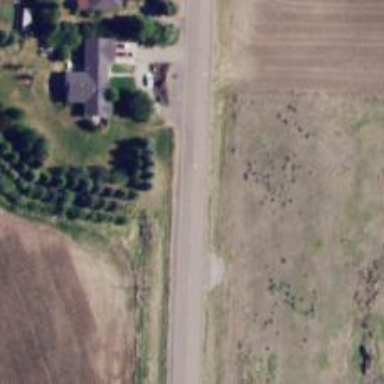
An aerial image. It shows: Unclassified road.